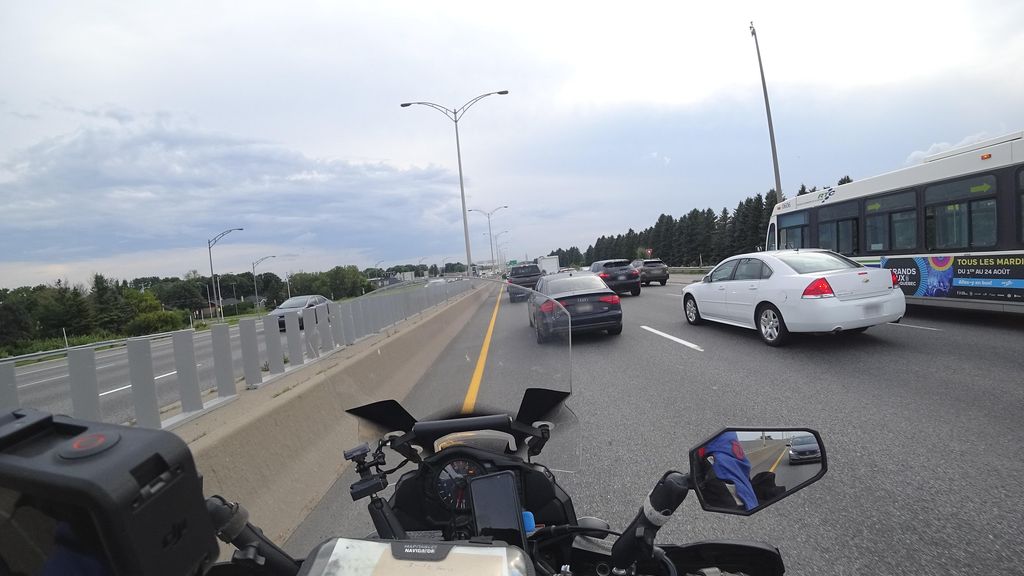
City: quebec_city